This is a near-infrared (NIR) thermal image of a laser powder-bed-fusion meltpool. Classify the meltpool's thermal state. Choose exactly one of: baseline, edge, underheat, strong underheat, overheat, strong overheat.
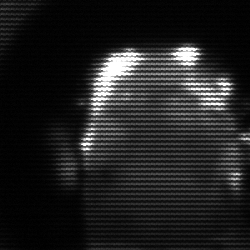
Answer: baseline